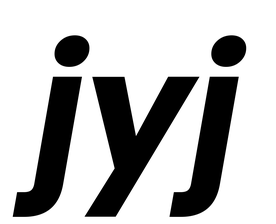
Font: Poppins-BoldItalic